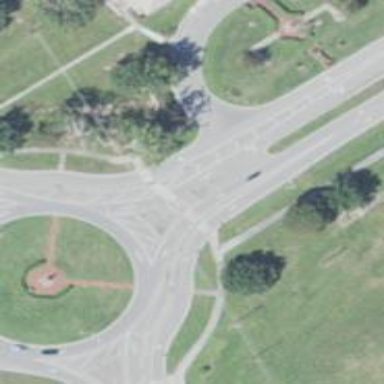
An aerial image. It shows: Secondary road with asphalt surface leading to roundabout.